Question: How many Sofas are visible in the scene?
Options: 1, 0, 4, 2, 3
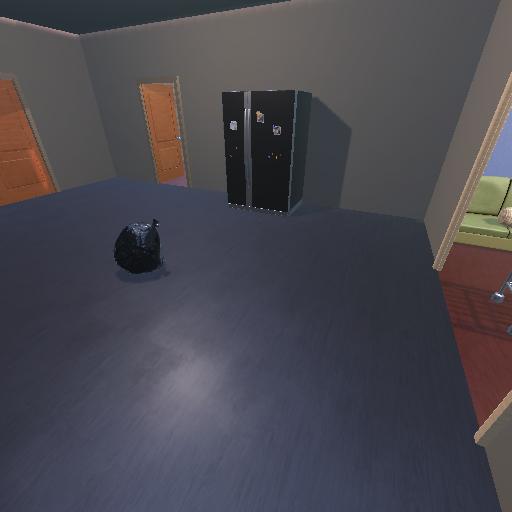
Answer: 1